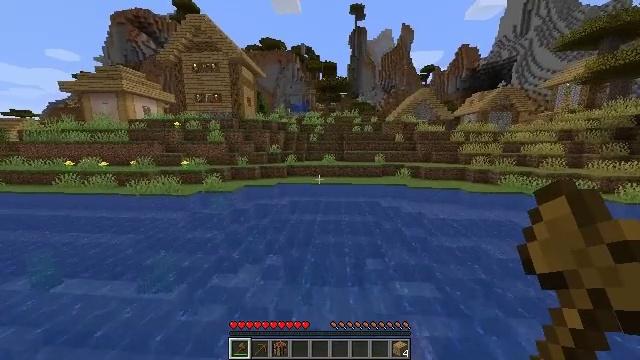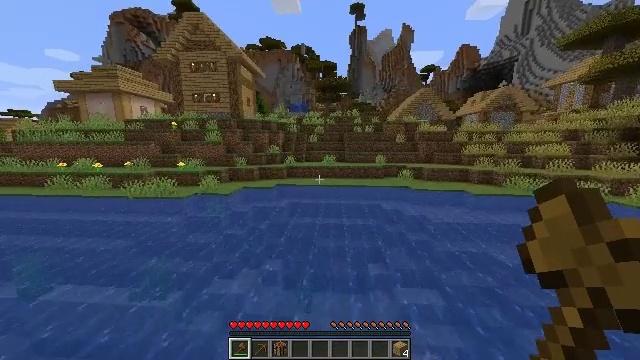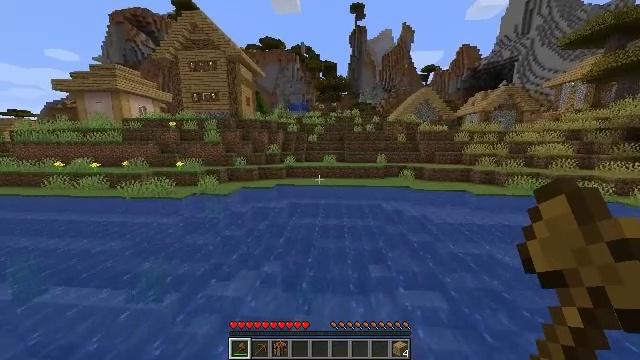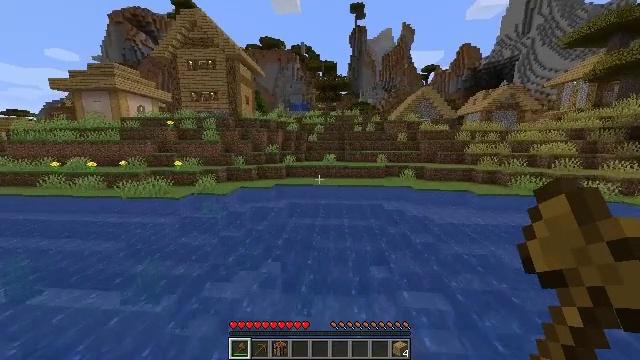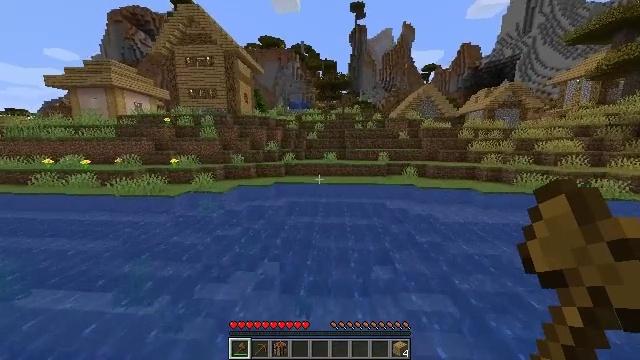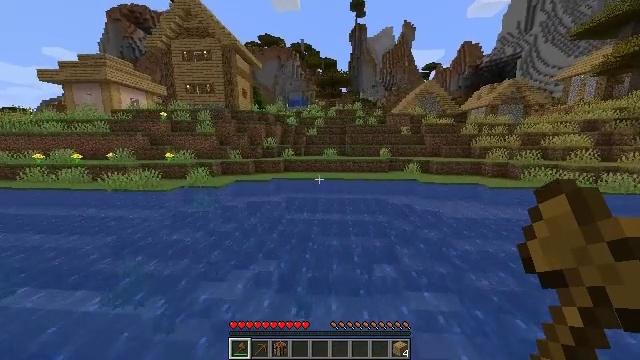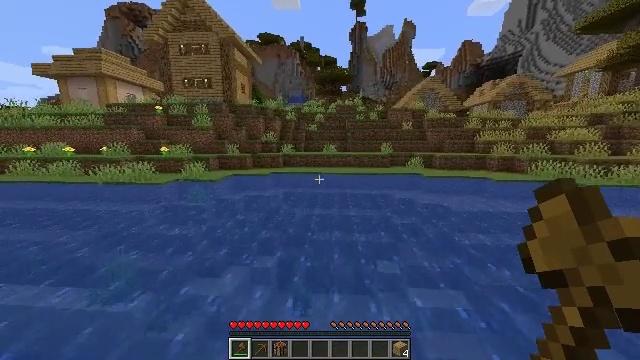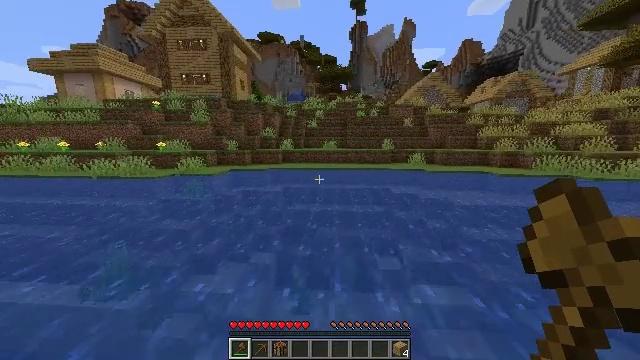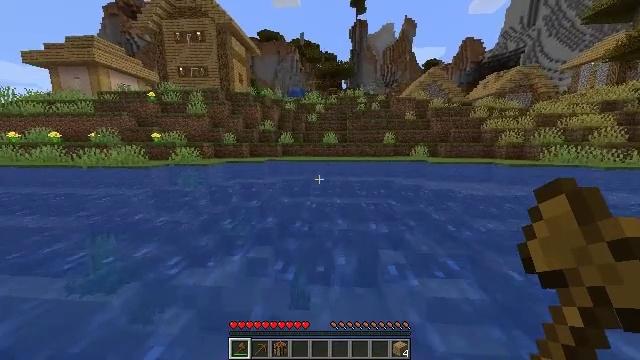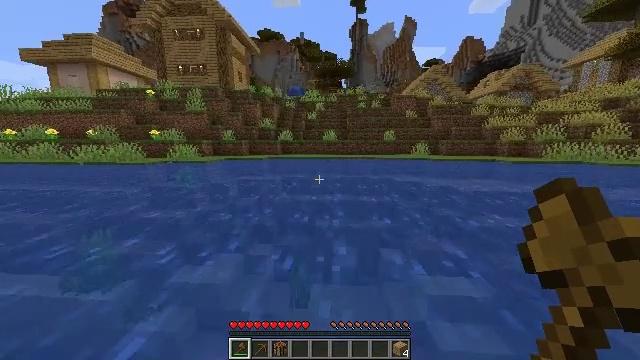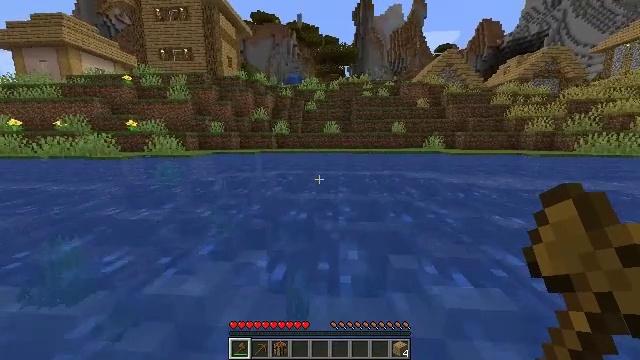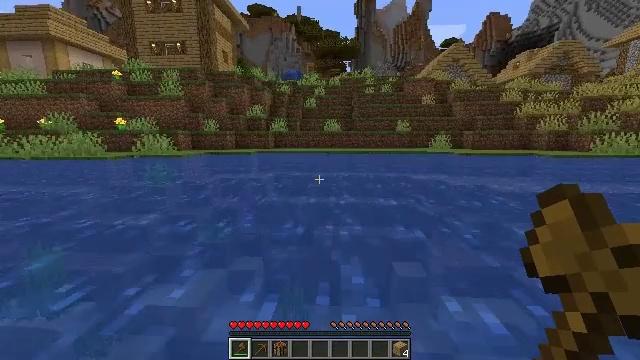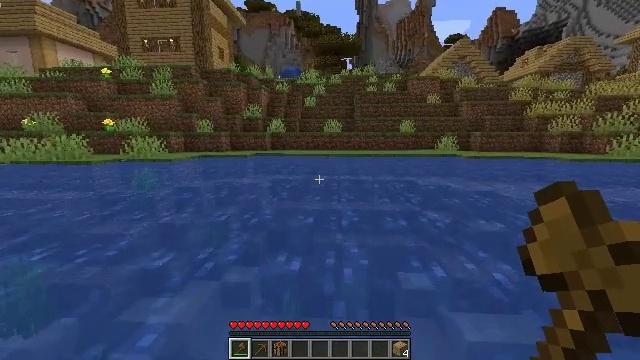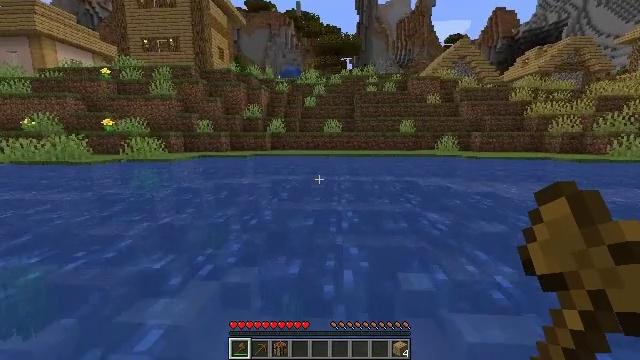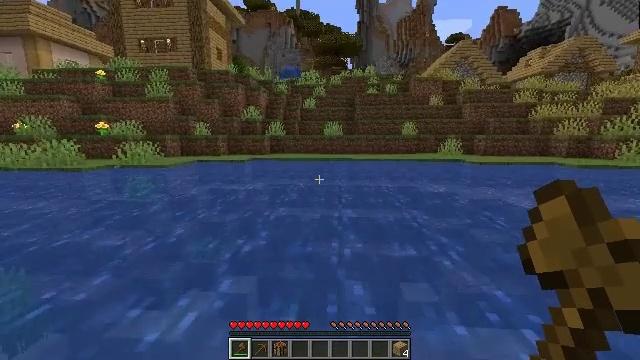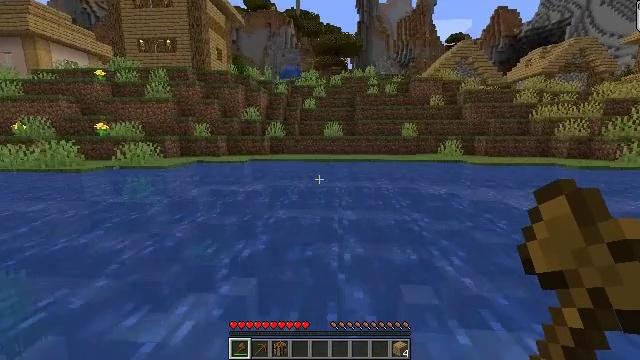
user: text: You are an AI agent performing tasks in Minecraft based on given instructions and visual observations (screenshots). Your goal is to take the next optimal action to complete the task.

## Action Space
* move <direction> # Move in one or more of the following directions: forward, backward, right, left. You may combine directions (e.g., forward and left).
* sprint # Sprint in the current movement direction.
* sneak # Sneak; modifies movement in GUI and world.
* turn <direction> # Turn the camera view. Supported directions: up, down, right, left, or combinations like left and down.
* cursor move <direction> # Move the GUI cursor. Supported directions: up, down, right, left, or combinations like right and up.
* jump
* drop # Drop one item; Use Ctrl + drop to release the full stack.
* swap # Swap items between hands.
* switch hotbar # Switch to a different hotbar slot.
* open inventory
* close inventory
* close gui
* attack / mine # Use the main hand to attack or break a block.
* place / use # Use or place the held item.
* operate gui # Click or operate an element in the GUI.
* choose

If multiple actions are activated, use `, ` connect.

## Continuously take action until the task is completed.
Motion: motion action
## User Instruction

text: Attack the white bed to collect it.
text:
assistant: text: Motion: move forward, sprint, jump
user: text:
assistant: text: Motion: move forward, sprint, jump
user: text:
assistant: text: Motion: move forward, sprint, jump
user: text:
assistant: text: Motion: move forward, sprint, jump
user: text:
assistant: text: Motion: move forward, sprint, jump
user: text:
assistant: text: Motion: move forward, sprint, jump
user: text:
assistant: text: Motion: move forward, sprint, jump
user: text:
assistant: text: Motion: move forward, sprint, jump
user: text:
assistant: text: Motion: move forward, sprint, jump
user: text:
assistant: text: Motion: move forward, sprint, jump
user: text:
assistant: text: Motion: move forward, sprint, jump
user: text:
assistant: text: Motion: move forward, sprint, jump
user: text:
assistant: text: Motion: move forward, sprint, jump
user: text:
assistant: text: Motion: move forward, sprint, jump
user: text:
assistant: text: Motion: move forward, sprint, jump
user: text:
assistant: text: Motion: move forward, sprint, jump
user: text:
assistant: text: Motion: move forward, sprint, jump
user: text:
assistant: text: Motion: move forward, sprint, jump
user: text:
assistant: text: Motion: move forward, sprint, jump
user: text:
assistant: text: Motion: move forward, sprint, jump
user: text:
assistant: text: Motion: move forward, sprint, jump
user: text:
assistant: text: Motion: move forward, sprint, jump
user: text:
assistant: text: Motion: move forward, sprint, jump
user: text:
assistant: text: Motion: move forward, sprint, jump
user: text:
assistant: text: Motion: move forward, sprint, jump
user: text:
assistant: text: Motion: move forward, sprint, jump
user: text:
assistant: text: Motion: move forward, sprint, jump
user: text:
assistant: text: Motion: move forward, sprint, jump
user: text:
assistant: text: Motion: move forward, sprint, jump
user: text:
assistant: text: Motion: move forward, sprint, jump